Field crop: maize
Growth stage: 2
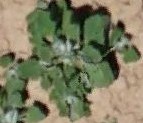
Species: chenopodium